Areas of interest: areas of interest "Industrial Park"
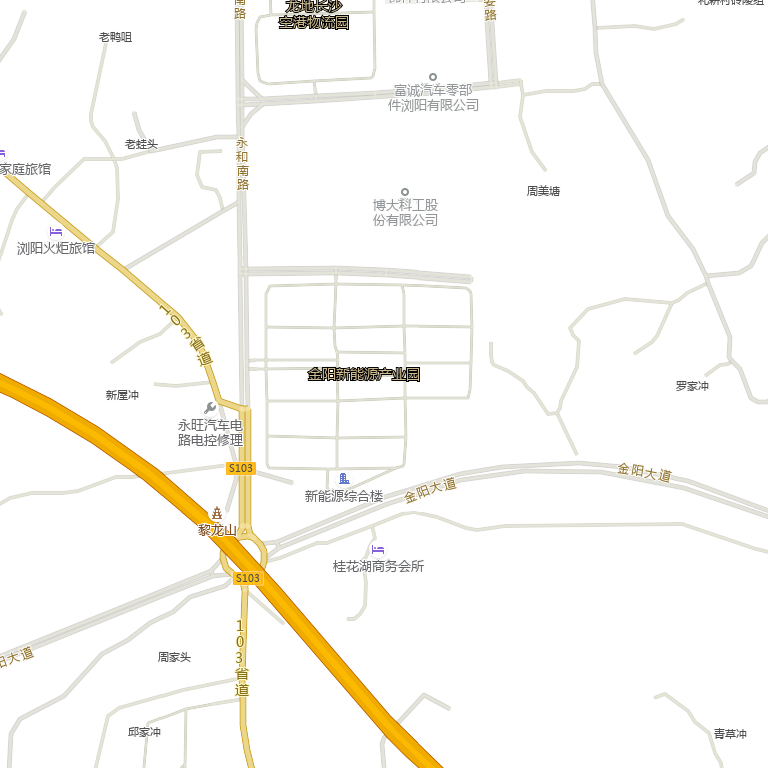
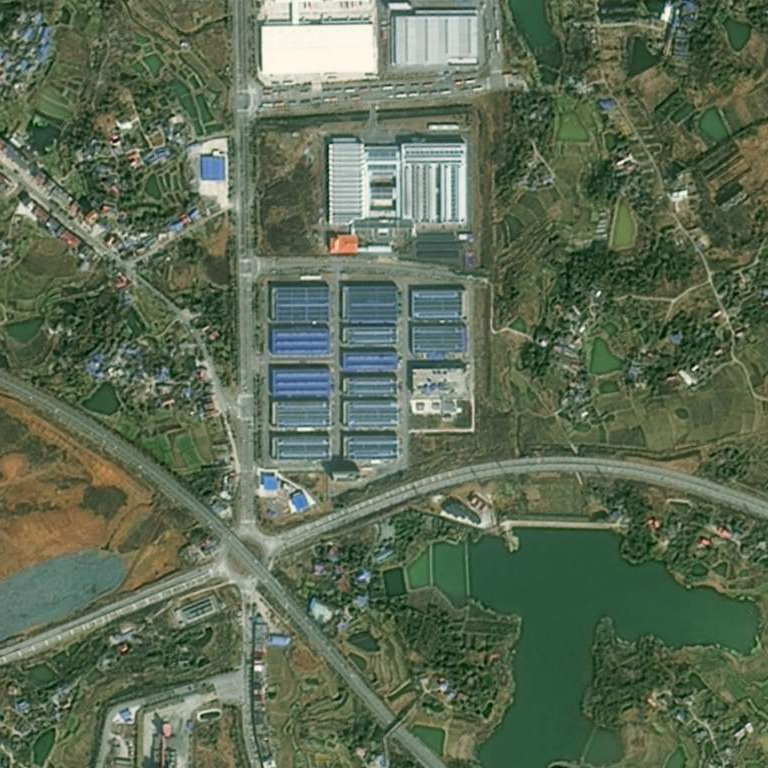